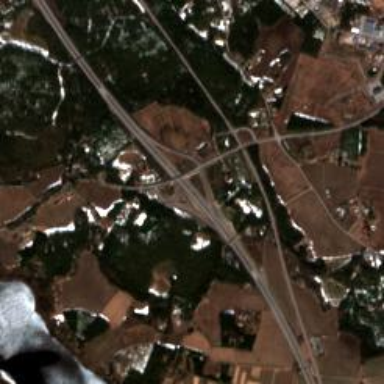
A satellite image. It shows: Motorway junction.